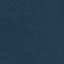
Land use / land cover: Forest